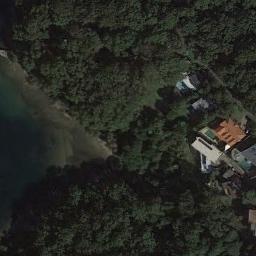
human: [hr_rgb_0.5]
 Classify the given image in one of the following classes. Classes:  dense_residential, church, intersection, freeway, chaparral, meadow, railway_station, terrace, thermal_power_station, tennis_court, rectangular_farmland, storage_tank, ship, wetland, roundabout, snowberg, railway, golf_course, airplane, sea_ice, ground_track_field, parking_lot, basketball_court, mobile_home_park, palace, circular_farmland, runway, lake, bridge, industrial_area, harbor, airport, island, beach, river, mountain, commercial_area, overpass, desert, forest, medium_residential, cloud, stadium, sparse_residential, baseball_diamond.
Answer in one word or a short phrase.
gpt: forest